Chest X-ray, PA view. Patient: 35 years old, sex F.
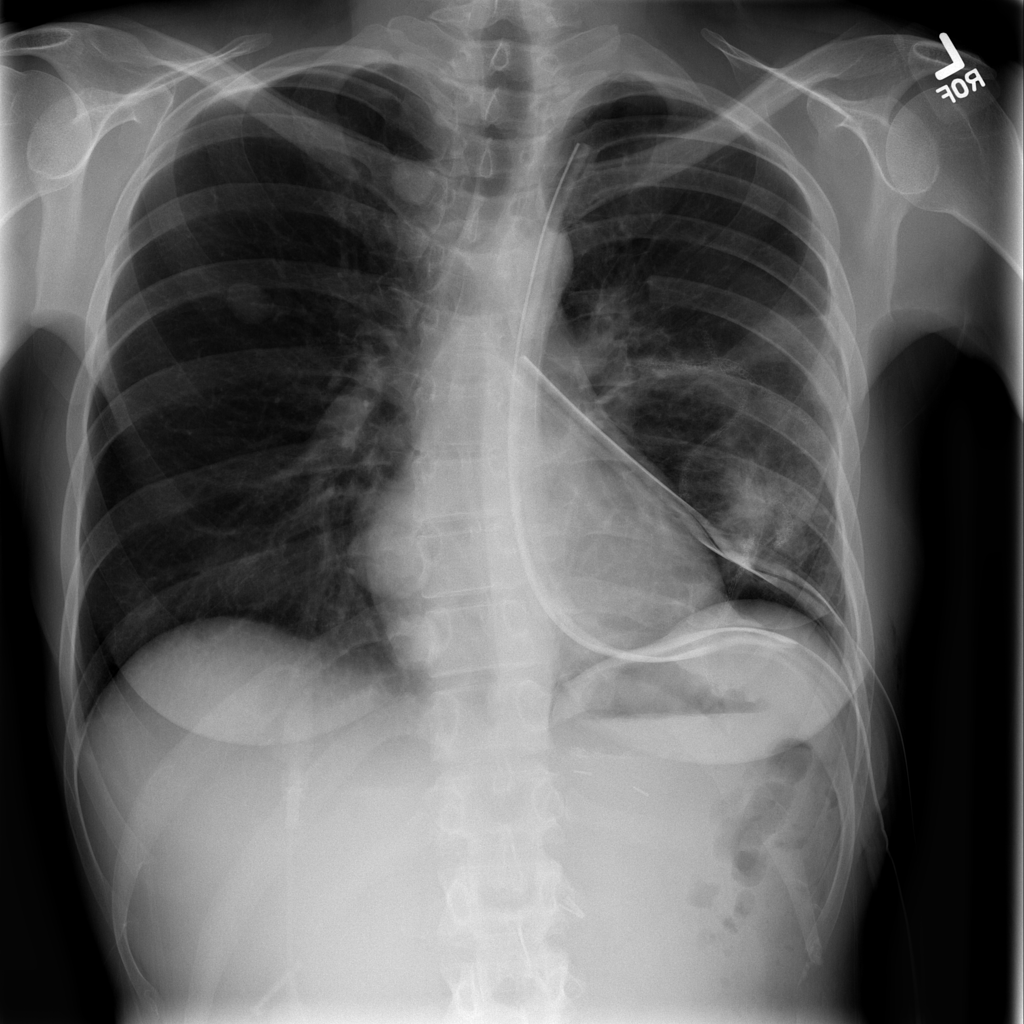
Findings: Nodule, Pneumothorax